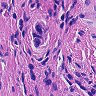
Metastatic tissue present: yes